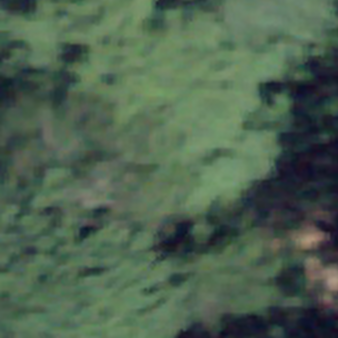
Label: other